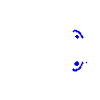
Particle: electron